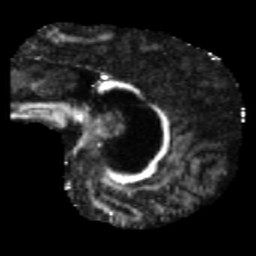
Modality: FA
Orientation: sagittal
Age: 31
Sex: female
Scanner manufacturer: siemens
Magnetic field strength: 3 T
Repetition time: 5.47 s
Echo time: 0.0854 s